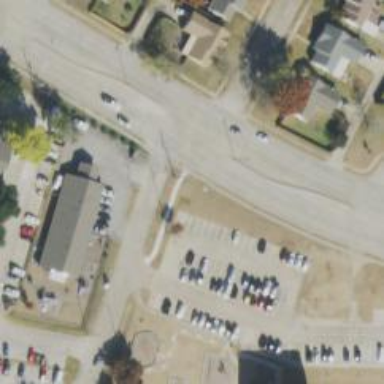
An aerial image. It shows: Secondary road with separate sidewalk.